Interaction volume radius: 5 \u00c5
Interaction volume height: 35 \u00c5
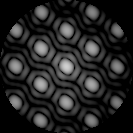
Disorder parameter: 0.006625